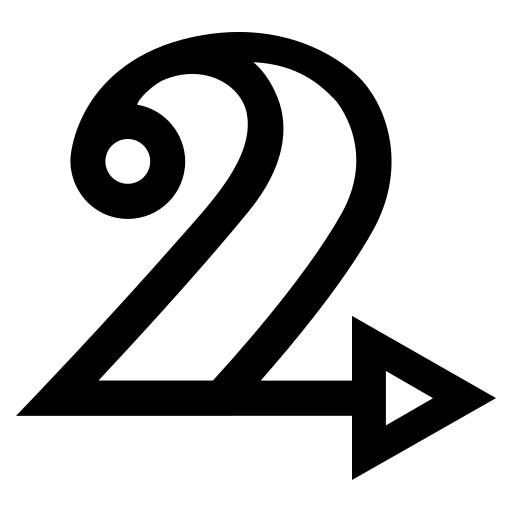
Tags: icon, FontAwesome, fa-icon, brand, draft2digital